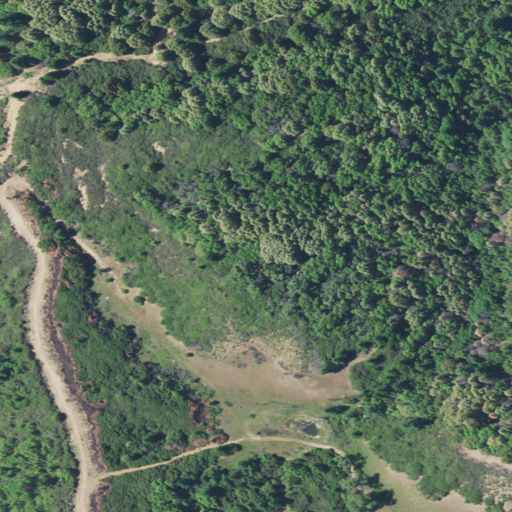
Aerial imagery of gap in California named Shoemake Opening containing mixed forest, evergreen forest, shrub, and open development